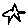
Label: star